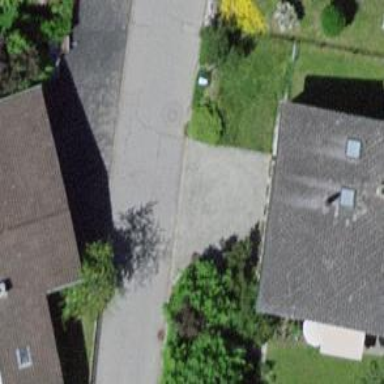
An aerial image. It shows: Residential road with asphalt surface.